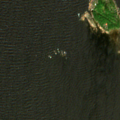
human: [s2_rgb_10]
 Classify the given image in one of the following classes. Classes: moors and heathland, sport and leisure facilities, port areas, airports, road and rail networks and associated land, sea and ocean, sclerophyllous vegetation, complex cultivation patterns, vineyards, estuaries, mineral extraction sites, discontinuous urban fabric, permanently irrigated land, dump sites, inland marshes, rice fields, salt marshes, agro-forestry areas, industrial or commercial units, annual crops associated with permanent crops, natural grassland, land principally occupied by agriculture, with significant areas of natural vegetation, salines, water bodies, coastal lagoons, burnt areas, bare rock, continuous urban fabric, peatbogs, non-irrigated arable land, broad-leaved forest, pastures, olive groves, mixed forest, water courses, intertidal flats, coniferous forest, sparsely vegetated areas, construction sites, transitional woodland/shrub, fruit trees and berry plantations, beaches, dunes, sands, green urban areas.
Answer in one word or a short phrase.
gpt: sea and ocean